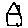
Label: house